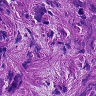
Metastatic tissue present: yes